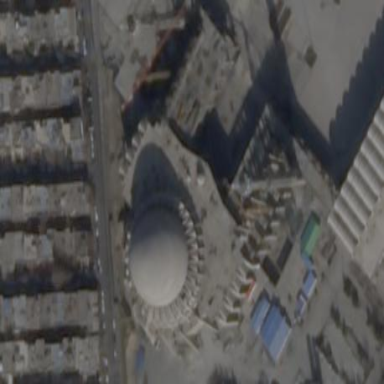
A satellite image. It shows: Mosque building.